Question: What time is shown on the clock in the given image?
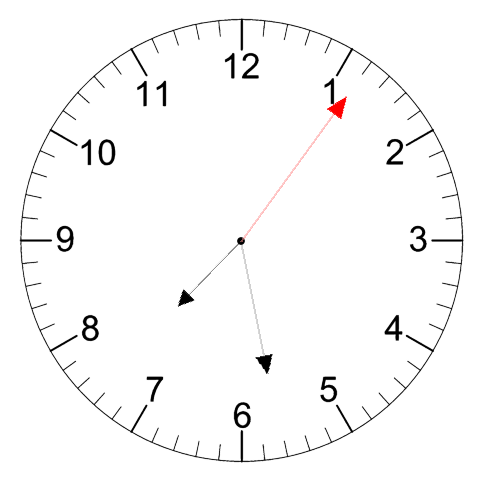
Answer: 07:28:06